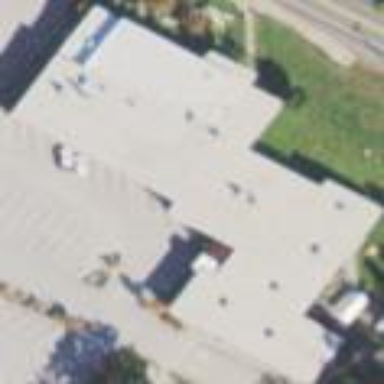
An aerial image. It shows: School building.